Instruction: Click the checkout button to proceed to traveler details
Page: cart
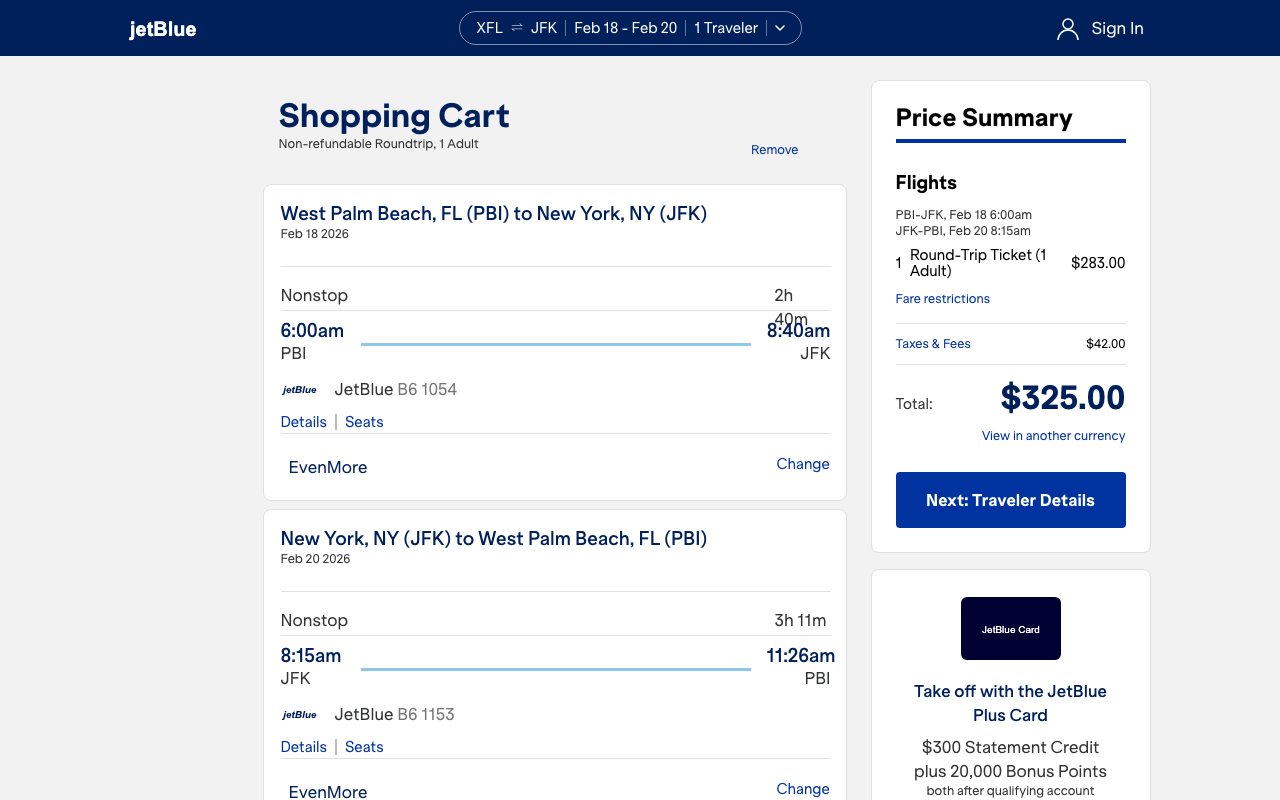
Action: click